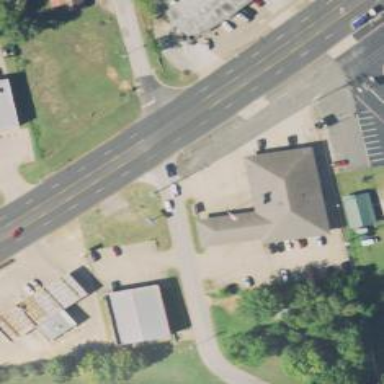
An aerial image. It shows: Bank building.